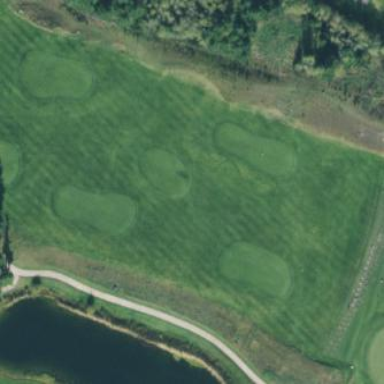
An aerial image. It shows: Golf fairway in the image.